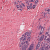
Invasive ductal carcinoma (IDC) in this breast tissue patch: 0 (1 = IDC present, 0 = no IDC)